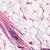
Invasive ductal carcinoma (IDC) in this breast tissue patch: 0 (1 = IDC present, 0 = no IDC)